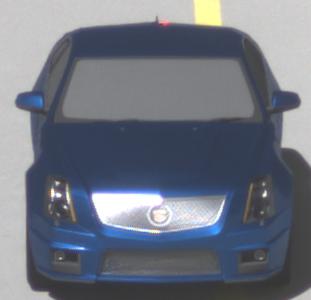
Make: Cadillac
Model: CTS-V
Detailed model: CTS-V (II) Limousine
Model produced from: 2008/11
Model produced until: 2010/12
Doors: 4
Color: blue
Road condition: dry road
Daytime: midday
Contrast: high contrast